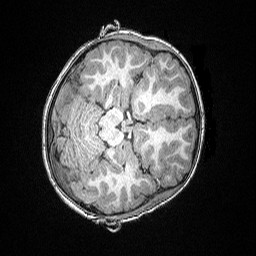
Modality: T1w
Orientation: axial
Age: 83
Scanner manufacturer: siemens
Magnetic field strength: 3 T
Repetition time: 2.5 s
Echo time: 0.00347 s